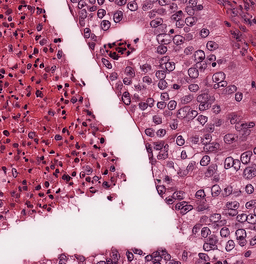
Tumor epithelial tissue: yes
Tumor-associated stroma tissue: yes
Normal tissue: no